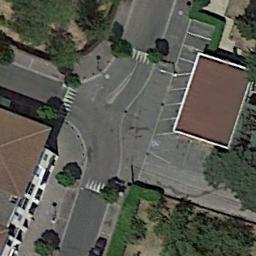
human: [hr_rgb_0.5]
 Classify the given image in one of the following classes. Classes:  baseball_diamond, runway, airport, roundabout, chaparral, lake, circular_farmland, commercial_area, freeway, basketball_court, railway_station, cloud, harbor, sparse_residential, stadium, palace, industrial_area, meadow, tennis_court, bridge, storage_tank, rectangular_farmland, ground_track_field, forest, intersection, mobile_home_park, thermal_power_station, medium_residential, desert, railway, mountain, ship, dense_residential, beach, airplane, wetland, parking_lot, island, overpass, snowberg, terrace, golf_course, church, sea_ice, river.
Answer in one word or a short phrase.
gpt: intersection